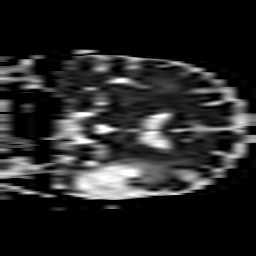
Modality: ADC
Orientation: coronal
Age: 73
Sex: female
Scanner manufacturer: philips
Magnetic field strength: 3 T
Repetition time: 3.8 s
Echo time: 0.06134 s